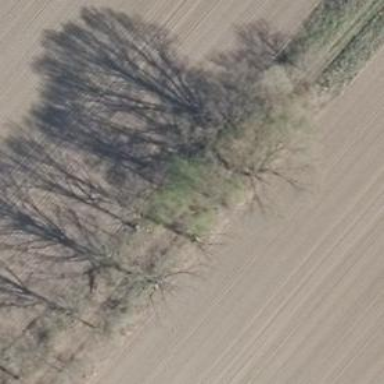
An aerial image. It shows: Ground track with grade3 quality.